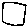
Label: square